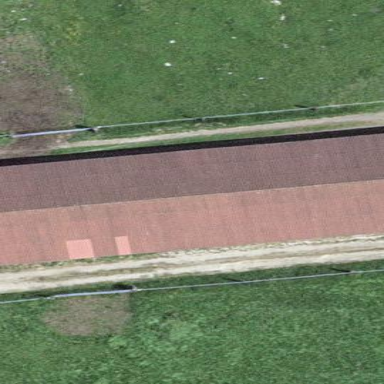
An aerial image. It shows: Cowshed building.